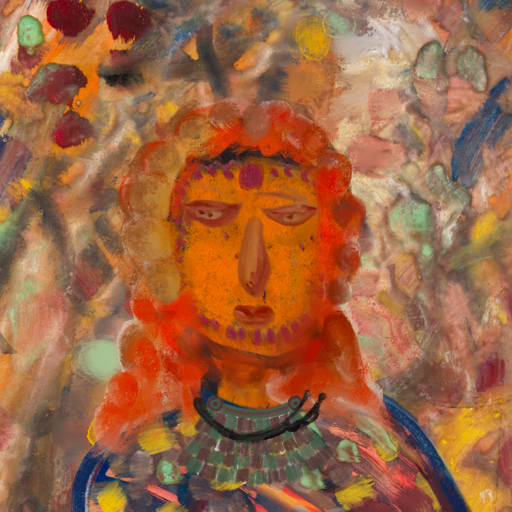
Background: Mother_And_Son_Mother, Head And Neck Front: Doll, Face Front: Pious_Lady, Bust: Mother_And_Son_Mother, Hair Front: Rupkatha, Head Accessory: Blank, Second Necklace: After_Raid, Necklace: Orphan, Baby: Blank